Field crop: maize
Growth stage: 1
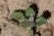
Species: chenopodium